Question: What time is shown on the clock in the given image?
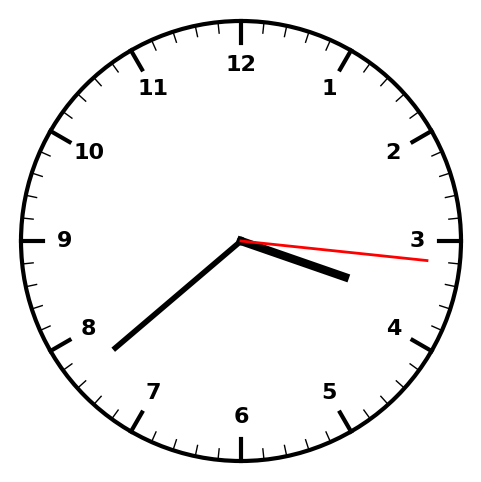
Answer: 03:38:16